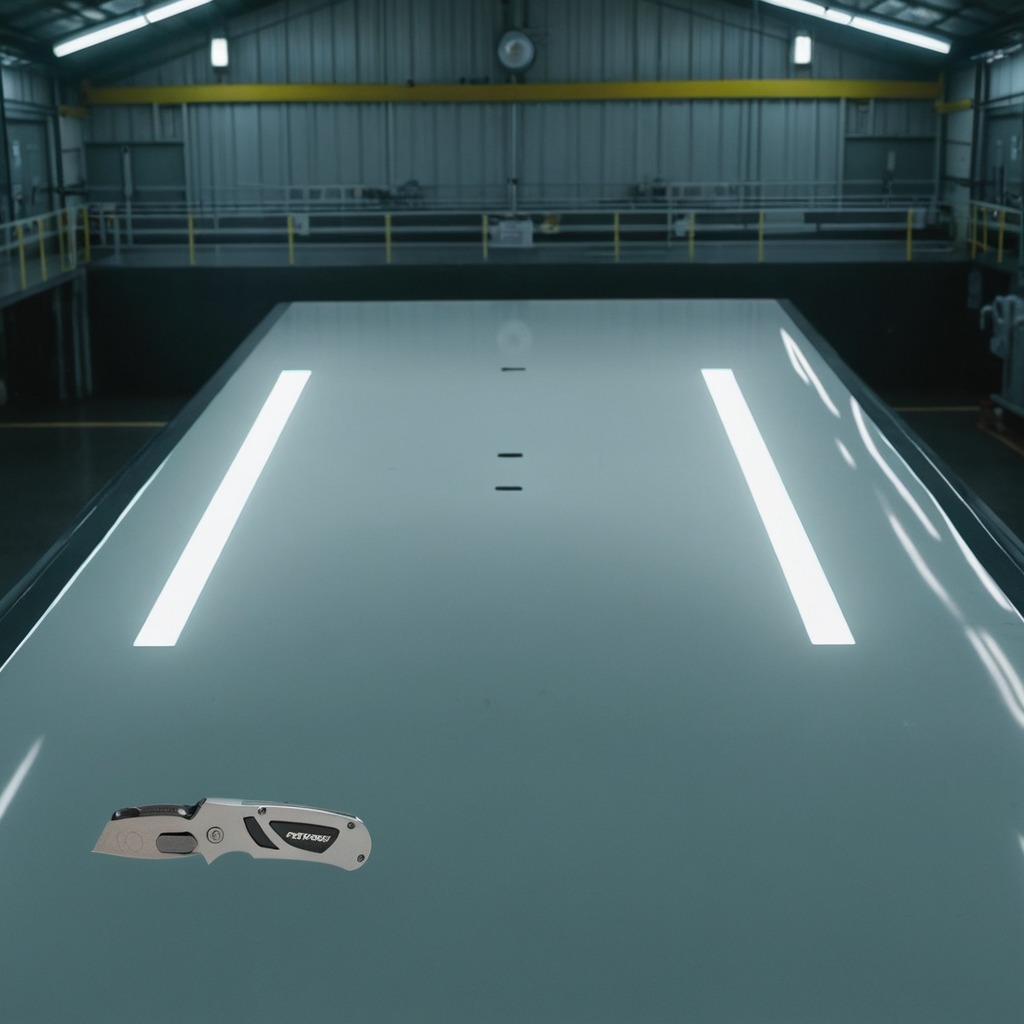
A utility knife is lying on the table.